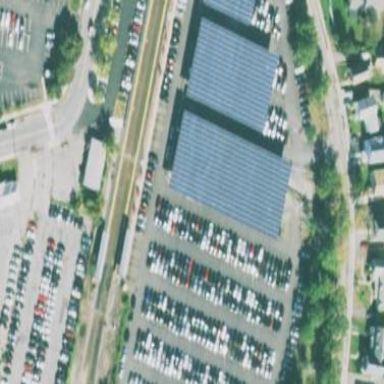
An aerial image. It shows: Solar photovoltaic panel generator on roof of building.